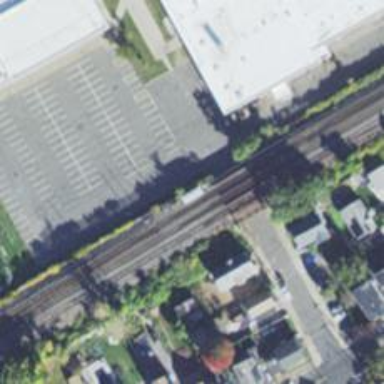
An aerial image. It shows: Railroad crossover.